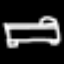
Label: bed